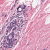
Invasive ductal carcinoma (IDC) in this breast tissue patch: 0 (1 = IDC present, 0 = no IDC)